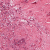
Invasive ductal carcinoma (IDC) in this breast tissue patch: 0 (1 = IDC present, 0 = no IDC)